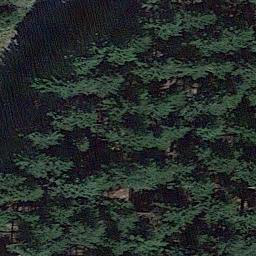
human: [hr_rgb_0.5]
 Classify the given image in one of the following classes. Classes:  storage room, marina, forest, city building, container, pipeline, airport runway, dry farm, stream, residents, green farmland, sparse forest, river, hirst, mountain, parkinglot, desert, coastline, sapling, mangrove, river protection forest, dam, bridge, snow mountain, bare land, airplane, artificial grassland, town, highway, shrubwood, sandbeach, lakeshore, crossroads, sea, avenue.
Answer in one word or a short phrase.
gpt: forest